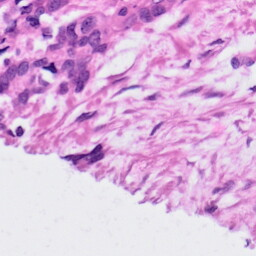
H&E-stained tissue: Ovarian